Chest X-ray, AP view. Patient: 64 years old, sex M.
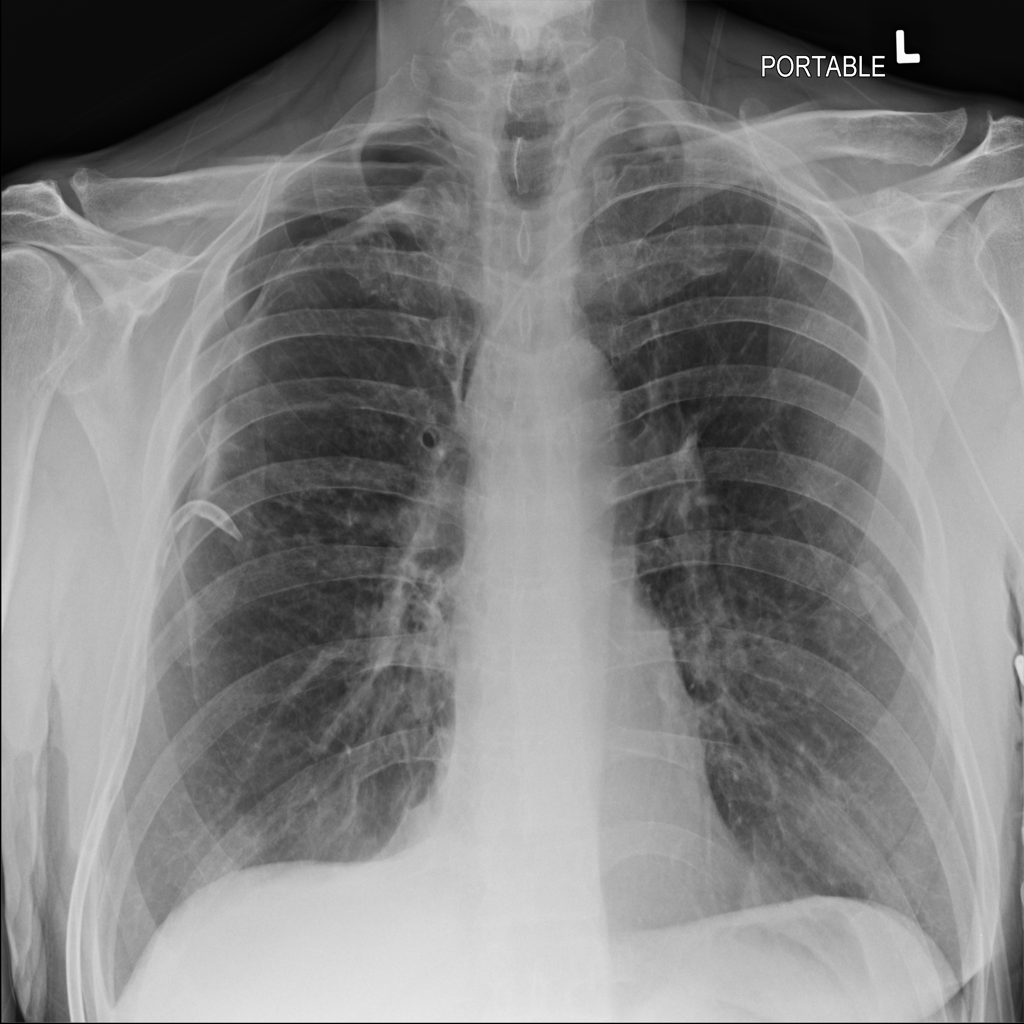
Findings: Pneumothorax